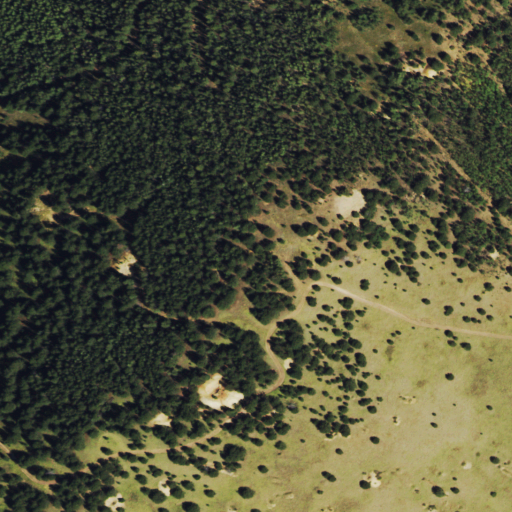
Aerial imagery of mountain in Colorado named Mineral Hill containing evergreen forest, grassland, and shrub